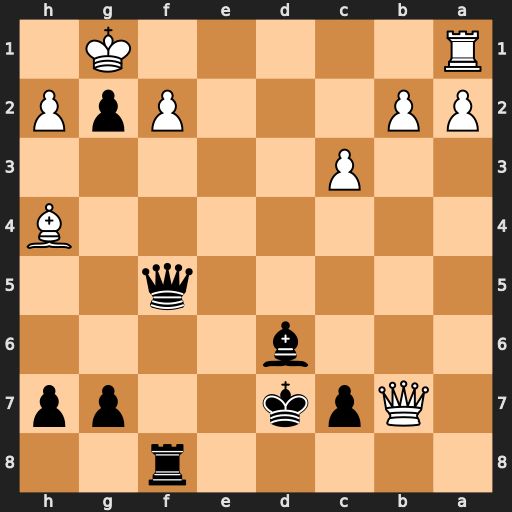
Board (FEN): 5r2/1Qpk2pp/3b4/5q2/7B/2P5/PP3PpP/R5K1
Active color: b
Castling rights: -
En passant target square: -
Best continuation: g5 Bg3 Bxg3